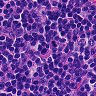
Metastatic tissue present: no